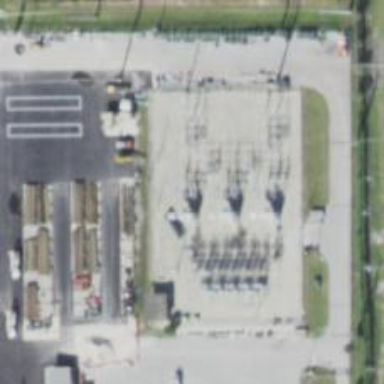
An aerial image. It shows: Switch used for power control.